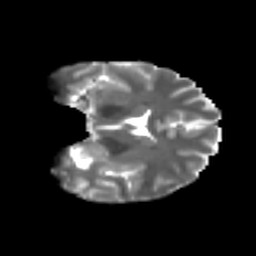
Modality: T2w
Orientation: coronal
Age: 22
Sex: female
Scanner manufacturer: ge
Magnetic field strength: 3 T
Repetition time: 7.8 s
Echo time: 0.0606 s